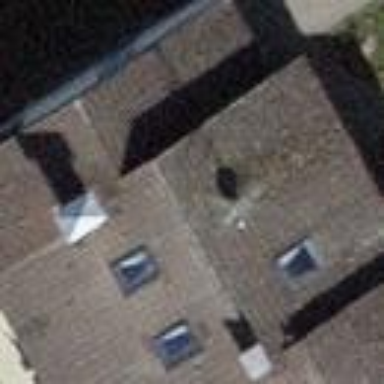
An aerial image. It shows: Gabled roofed house.